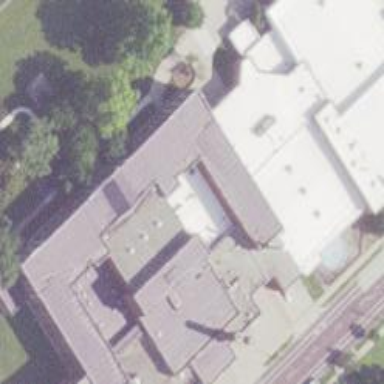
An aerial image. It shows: School building with school amenities.